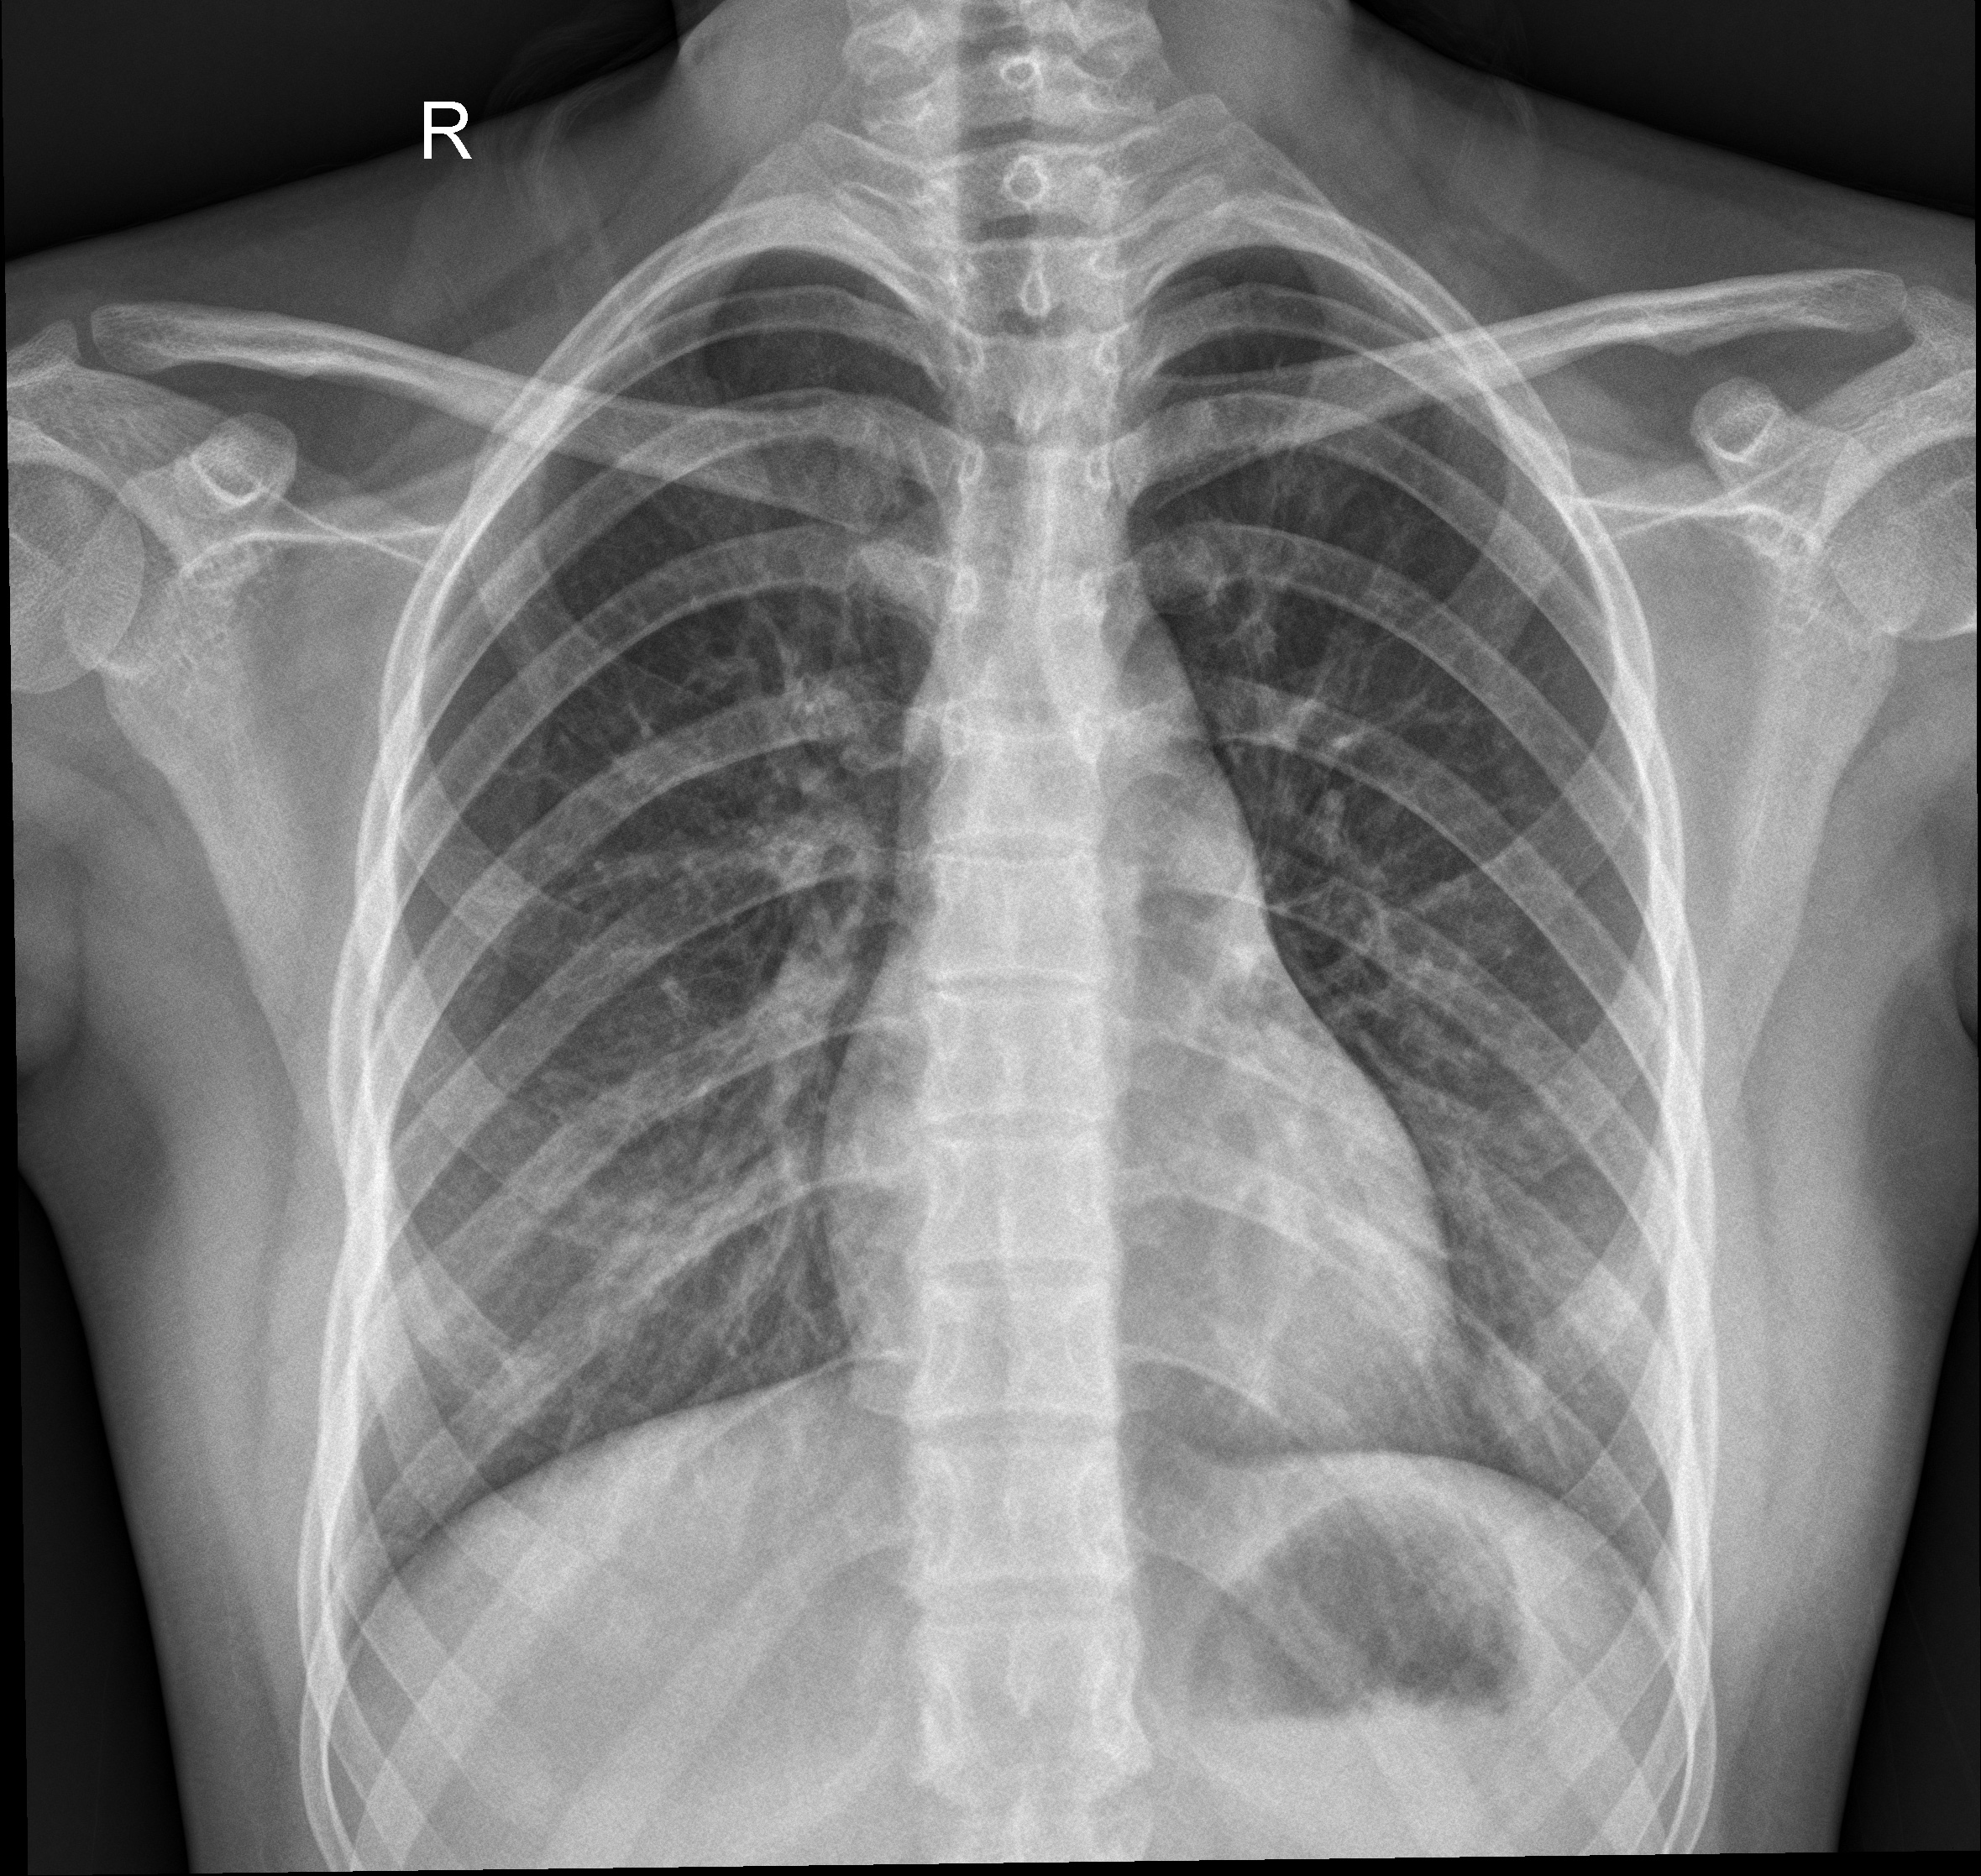
Diagnosis: NORMAL